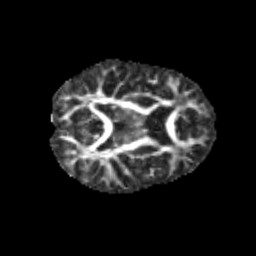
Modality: FA
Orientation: axial
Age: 11
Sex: female
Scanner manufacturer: siemens
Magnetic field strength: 3 T
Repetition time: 3.8 s
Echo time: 0.07 s